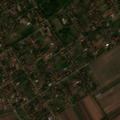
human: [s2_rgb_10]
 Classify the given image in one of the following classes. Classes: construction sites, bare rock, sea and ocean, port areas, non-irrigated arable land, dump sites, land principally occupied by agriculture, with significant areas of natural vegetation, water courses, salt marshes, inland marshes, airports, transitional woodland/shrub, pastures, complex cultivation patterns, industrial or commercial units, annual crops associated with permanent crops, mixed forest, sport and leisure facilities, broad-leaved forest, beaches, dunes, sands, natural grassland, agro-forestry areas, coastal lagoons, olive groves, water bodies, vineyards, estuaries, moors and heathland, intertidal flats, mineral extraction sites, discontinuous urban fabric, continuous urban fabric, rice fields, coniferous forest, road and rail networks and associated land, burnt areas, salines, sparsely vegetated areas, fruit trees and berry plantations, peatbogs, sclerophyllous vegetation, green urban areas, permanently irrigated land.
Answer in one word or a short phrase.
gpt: discontinuous urban fabric, non-irrigated arable land